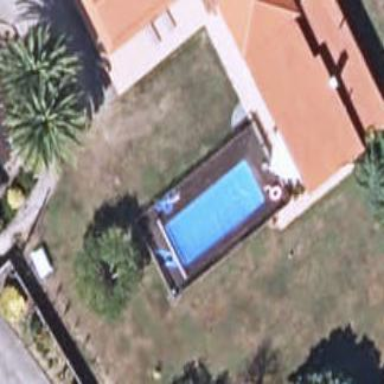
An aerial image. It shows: Swimming pool located in leisure land.